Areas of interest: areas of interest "Beijing National Advertising Industrial Park, Zone C"
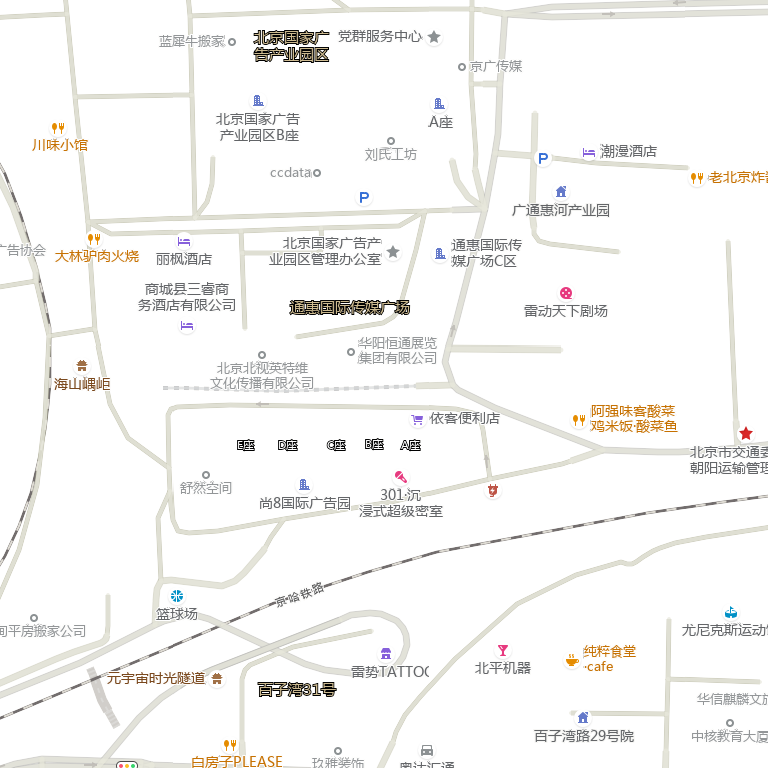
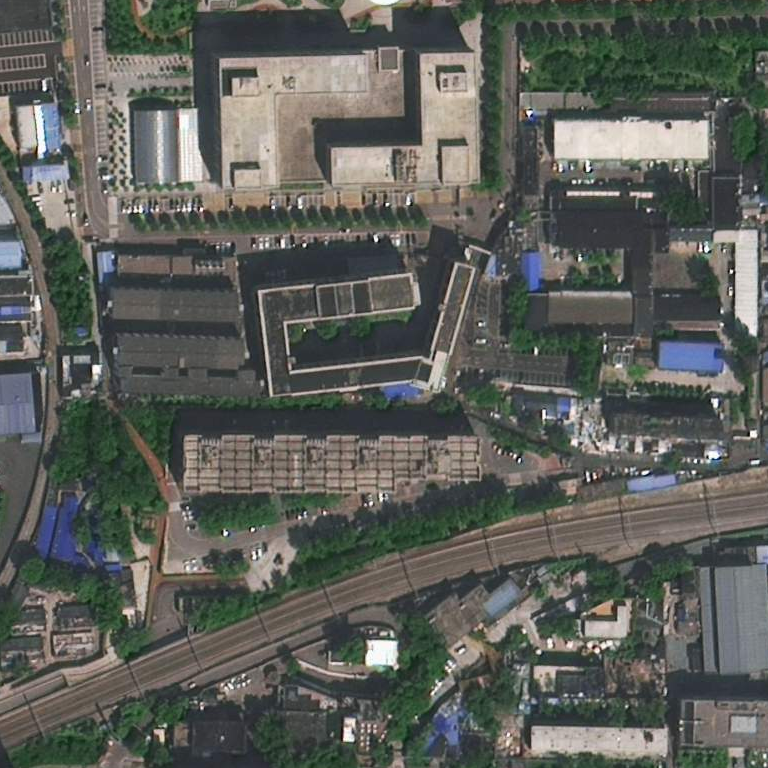